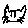
Label: cat